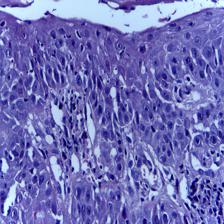
Diagnosis: OSCC